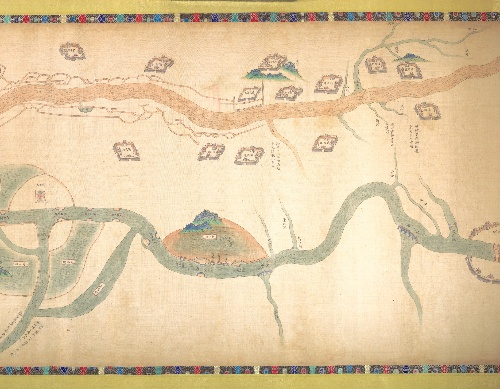
Title: 清  佚名  大運河地圖 (從北京至長江)  卷|Map of the Grand Canal from Beijing to the Yangzi River
Artist: Unidentified artist
Artist bio: Chinese, late 18th or early 19th century
Date: late 18th or early 19th century
Object type: Handscroll
Classification: Paintings
Medium: Handscroll; ink and color on silk
Culture: China
Period: Qing dynasty (1644–1911)
Dimensions: Image: 21 7/8 in. × 30 ft. 7 in. (55.6 × 932.2 cm)
Overall: H. 32 1/4 in. (81.9 cm)
Department: Asian Art
Credit line: Purchase, Friends of Asian Art Gifts, 2003
Accession year: 2003
Repository: Metropolitan Museum of Art, New York, NY
Tags: Canals|Maps